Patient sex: M
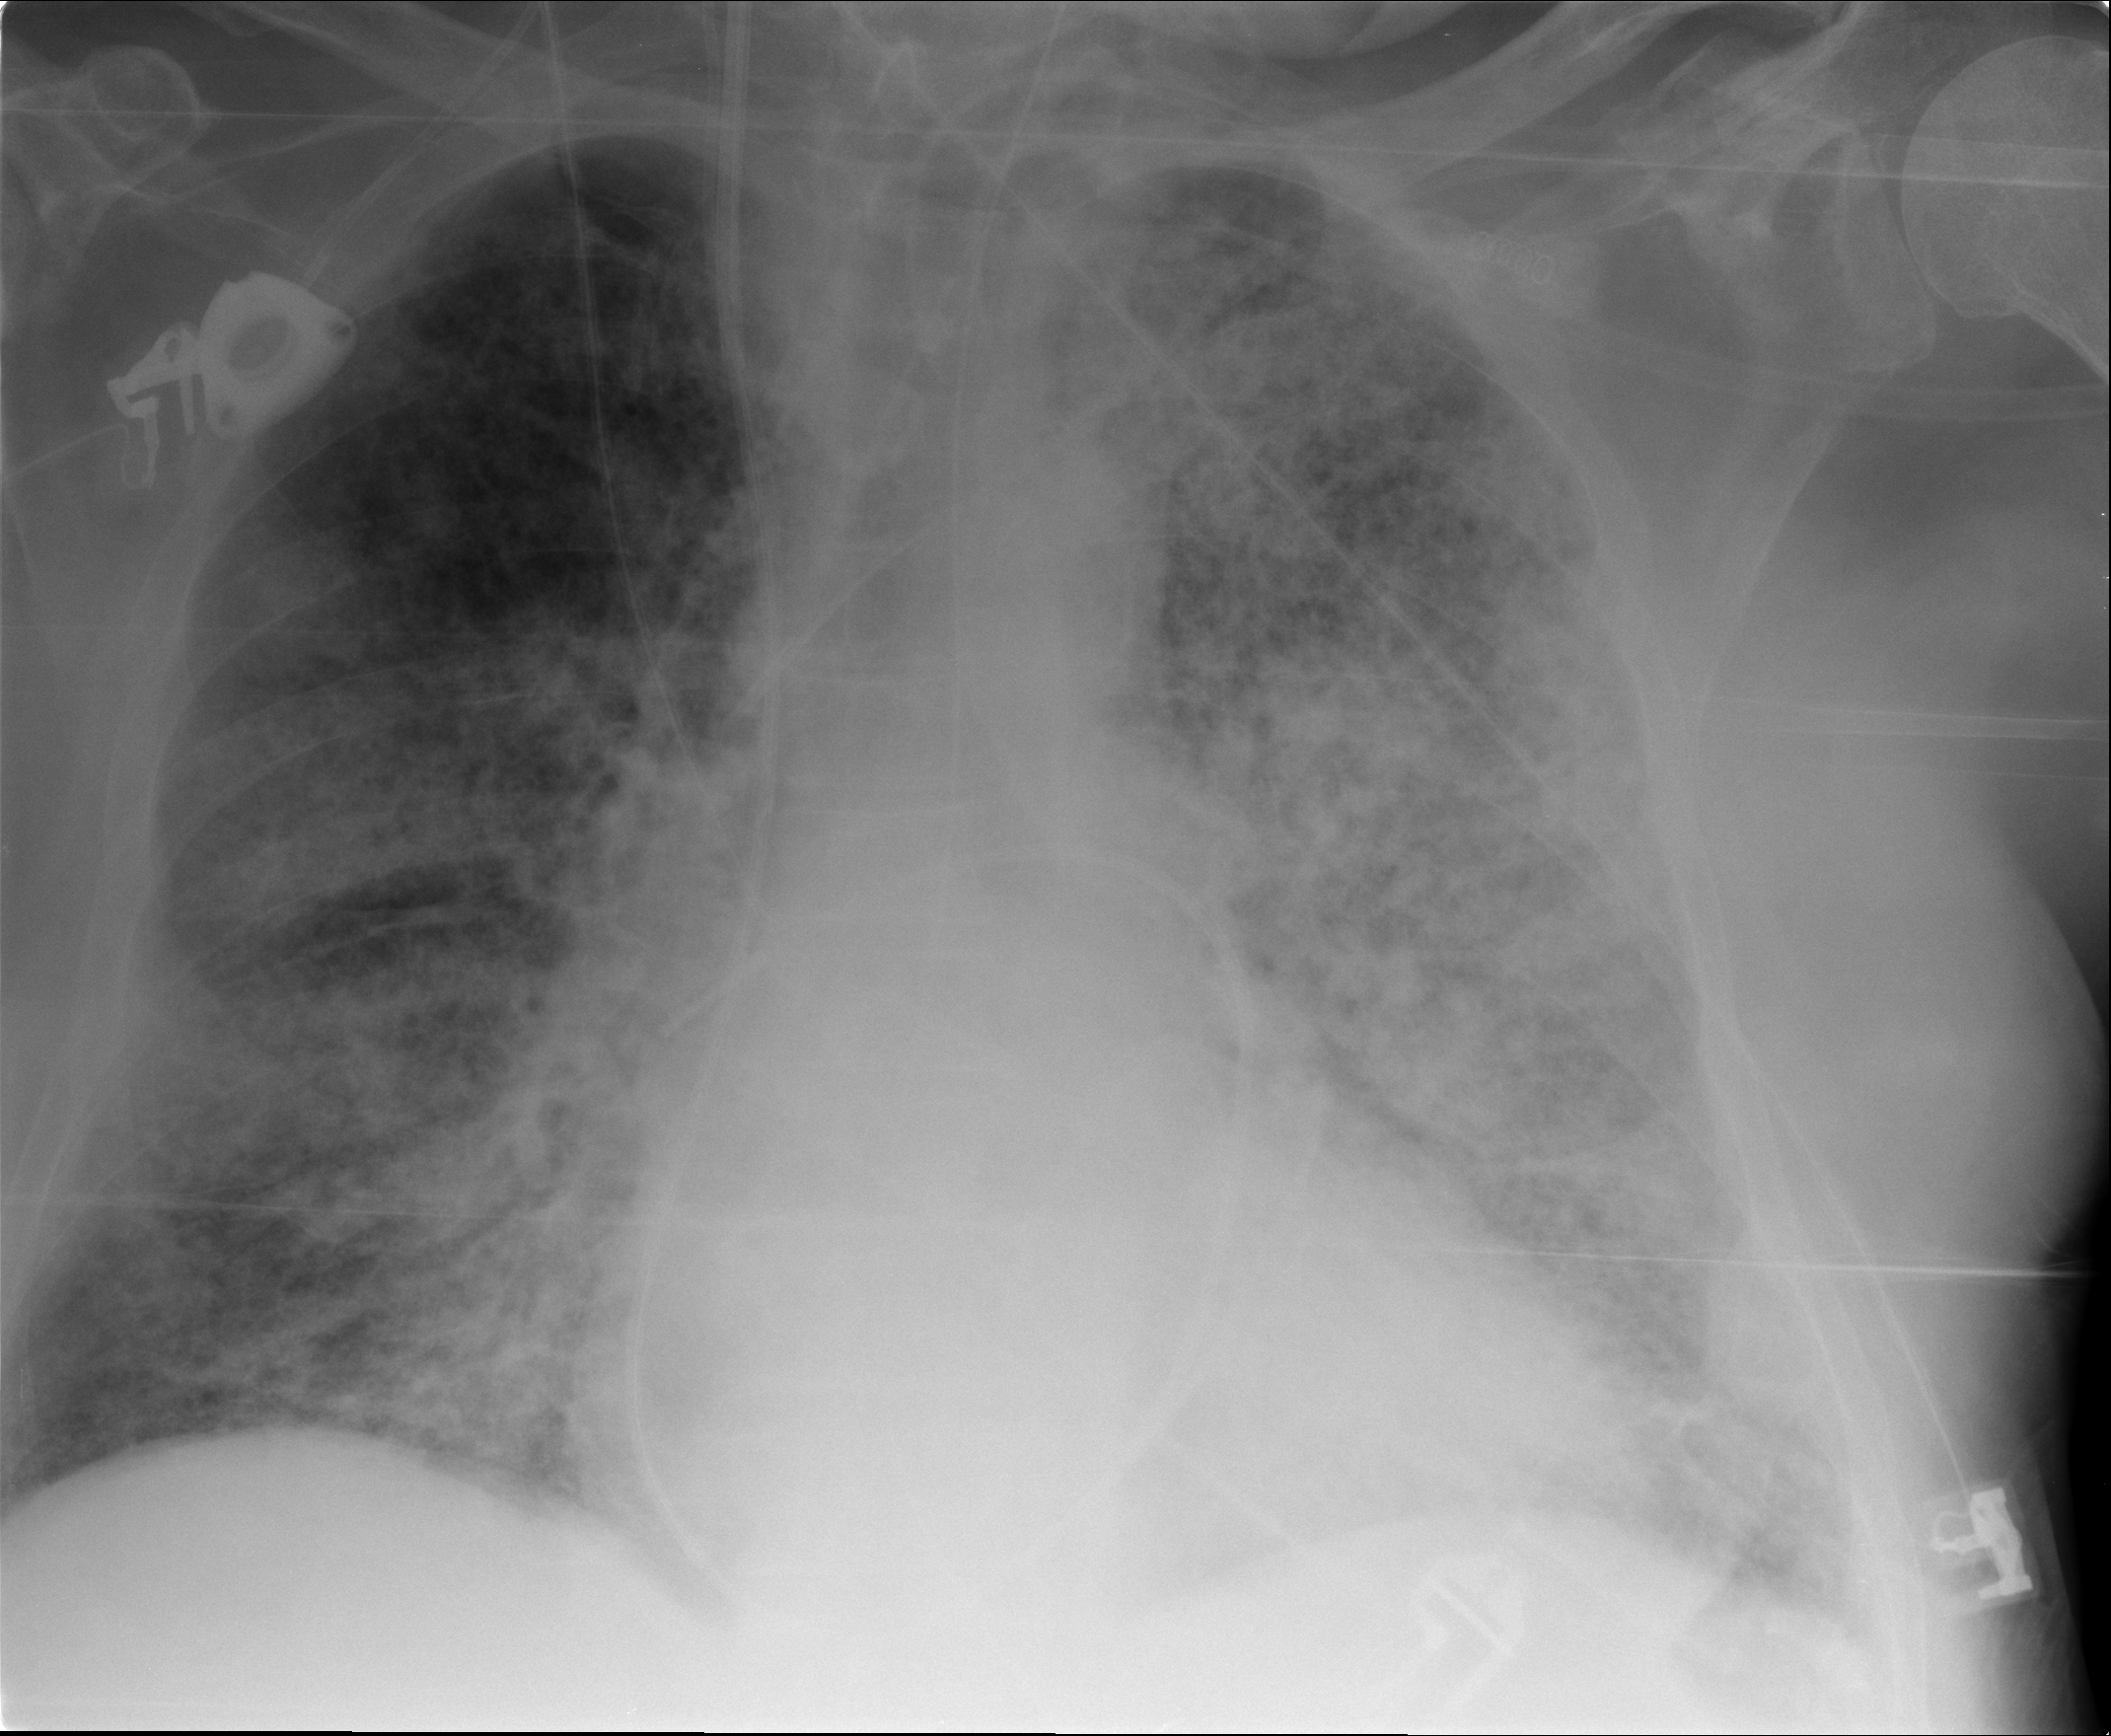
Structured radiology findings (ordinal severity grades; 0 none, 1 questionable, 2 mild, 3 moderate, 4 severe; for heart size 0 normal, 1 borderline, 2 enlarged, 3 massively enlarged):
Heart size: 2
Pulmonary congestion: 3
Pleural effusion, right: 0
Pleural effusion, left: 2
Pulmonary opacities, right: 3
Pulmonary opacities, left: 4
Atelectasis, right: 3
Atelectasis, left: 3